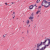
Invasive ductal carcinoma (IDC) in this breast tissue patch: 1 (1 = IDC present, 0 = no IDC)